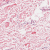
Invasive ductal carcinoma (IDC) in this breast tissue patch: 0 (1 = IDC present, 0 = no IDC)